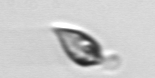
Label: Oxytoxum